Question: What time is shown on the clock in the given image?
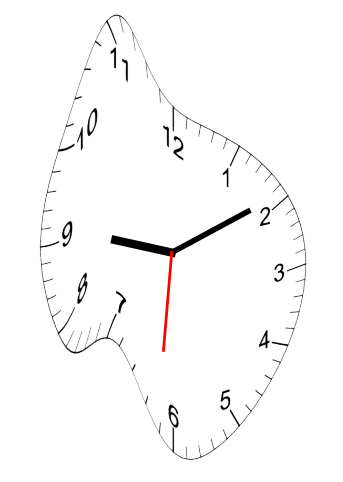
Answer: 09:09:31